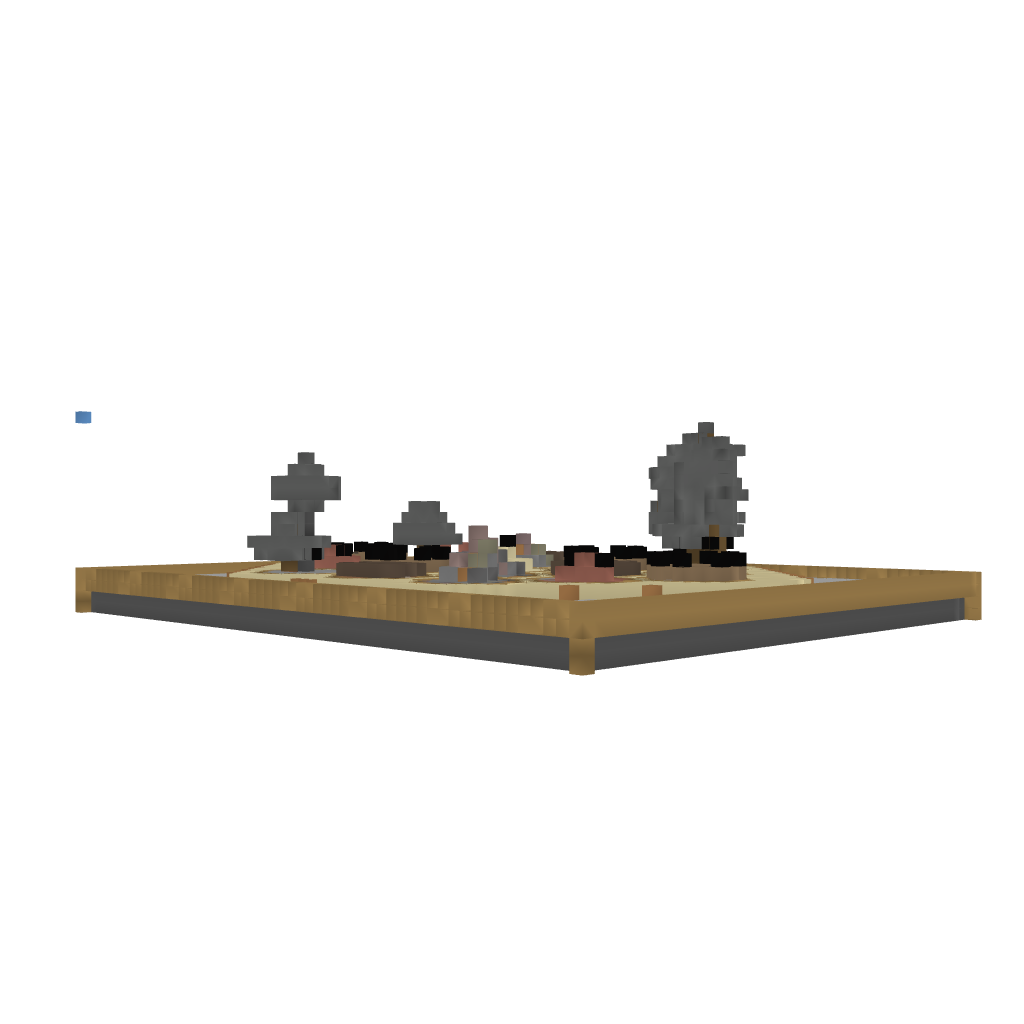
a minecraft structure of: Mini Catan Board Mine Craft Style